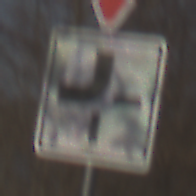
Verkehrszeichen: VerlaufVorfahrtsstrasse2
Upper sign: VorfahrtGewaehren
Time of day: MorningAfternoon
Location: Outdoor (Nature)
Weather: PartlyCloudy
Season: NotSpecified
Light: Natural